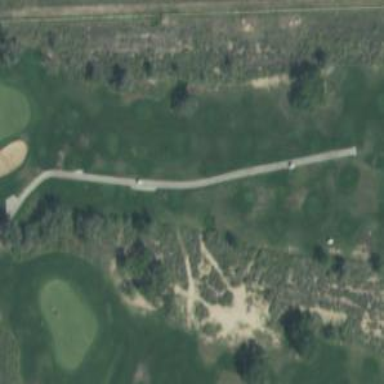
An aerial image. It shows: Golf tee.